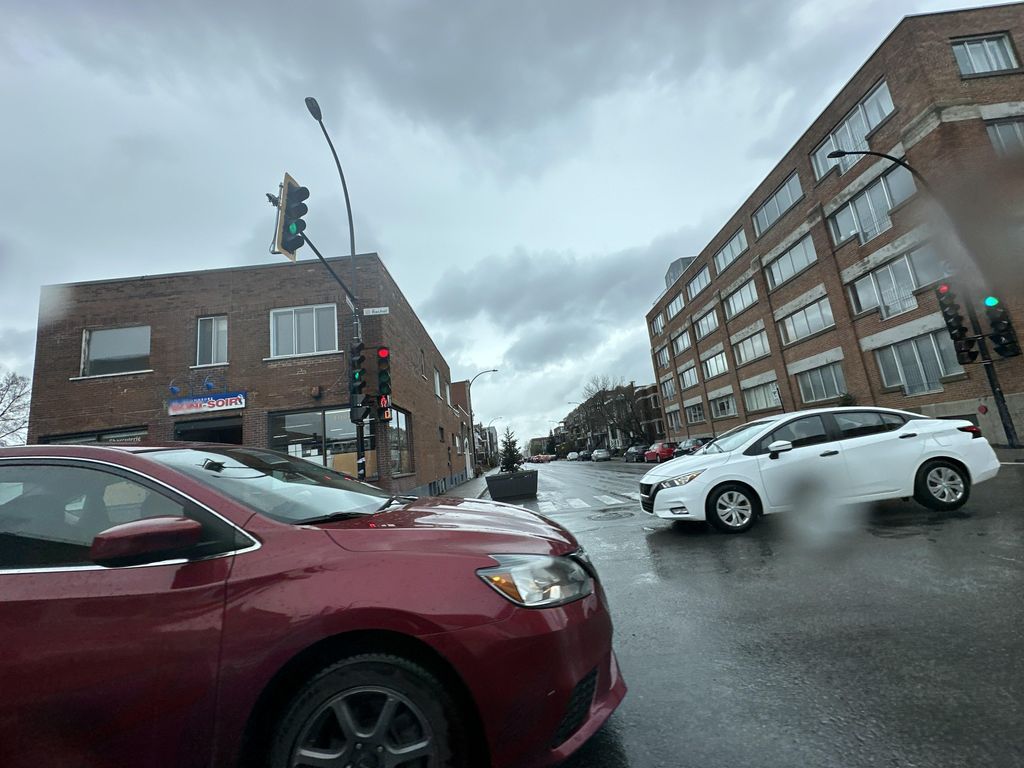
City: montreal